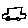
Label: car